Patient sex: F
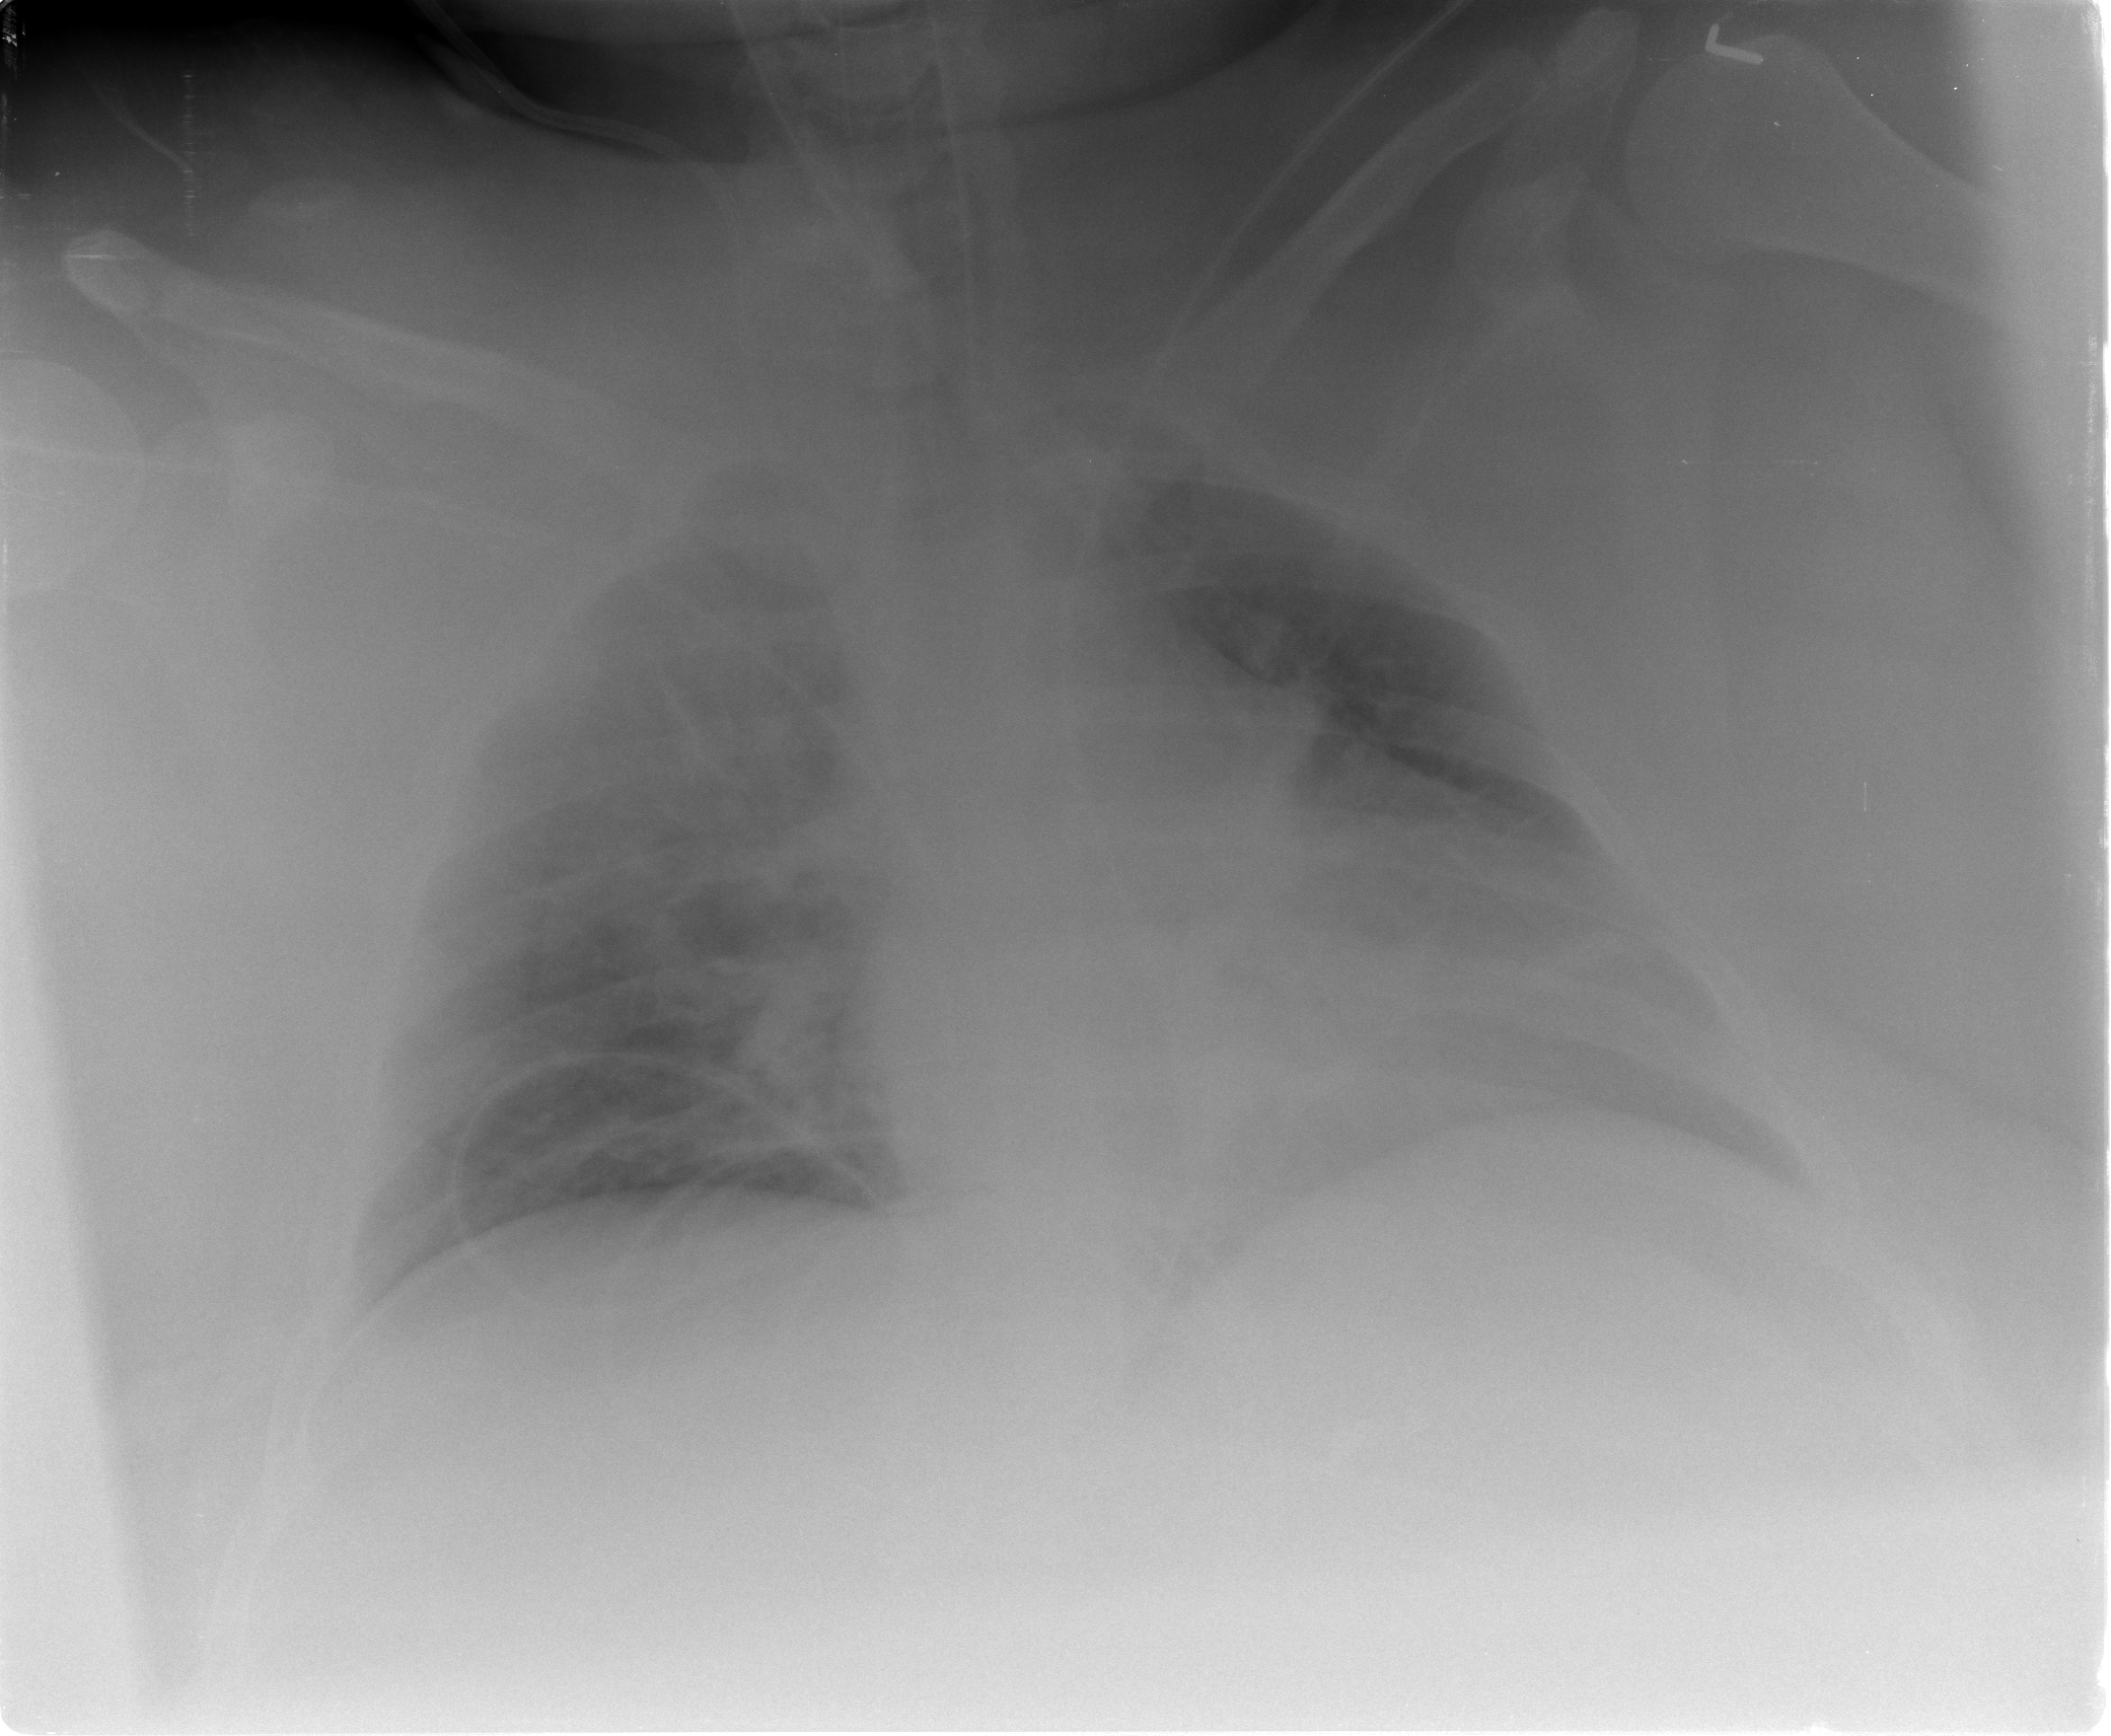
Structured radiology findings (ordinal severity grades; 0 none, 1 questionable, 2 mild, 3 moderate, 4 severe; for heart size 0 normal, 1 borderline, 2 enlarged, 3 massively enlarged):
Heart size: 0
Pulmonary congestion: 2
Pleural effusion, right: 0
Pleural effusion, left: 0
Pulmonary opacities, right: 2
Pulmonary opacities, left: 1
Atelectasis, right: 2
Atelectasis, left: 2